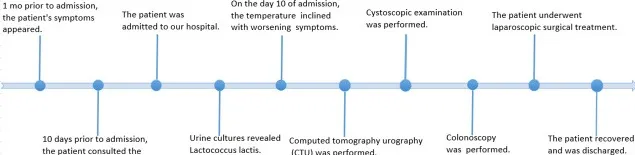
Case timeline.
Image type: chart (chart)